Field crop: maize
Growth stage: 2
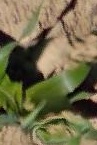
Species: maize